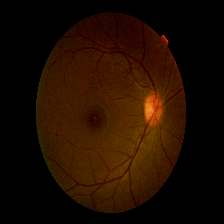
Diabetic retinopathy grade: Mild